Aerial crown-view tile of a tropical tree (Barro Colorado Island, Panama), acquired 20240813:
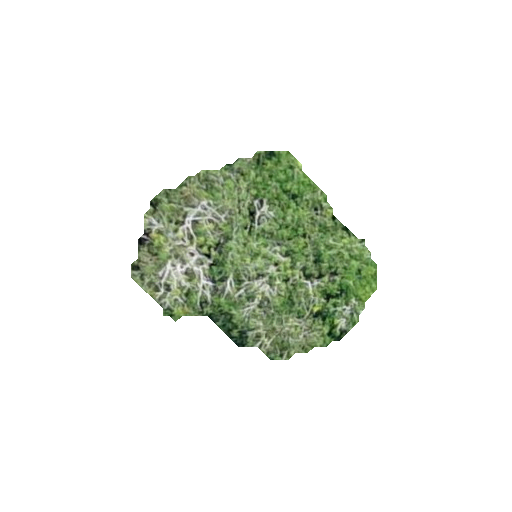
Species: Protium panamense
GBIF accepted scientific name: Protium panamense
Crown area: 51.617 m²